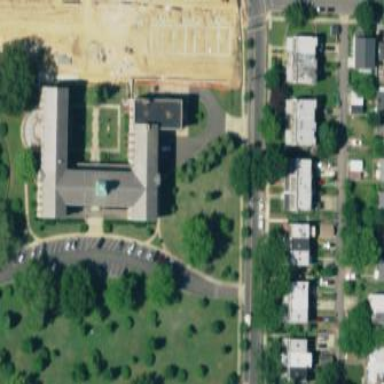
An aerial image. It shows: School building.